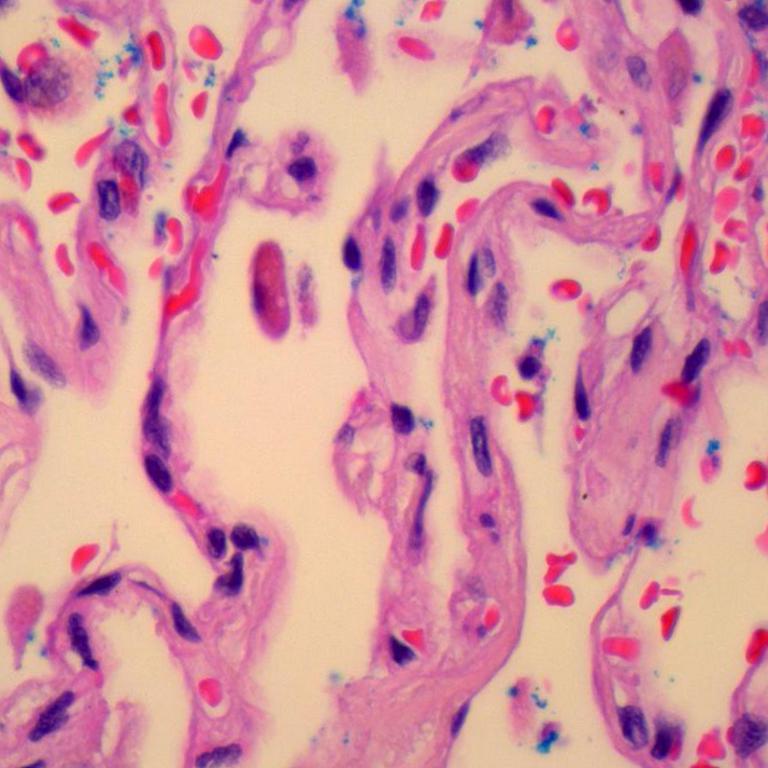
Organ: lung
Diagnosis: benign